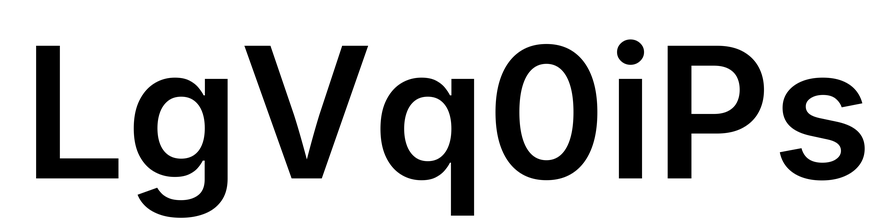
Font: Inter_SemiBold